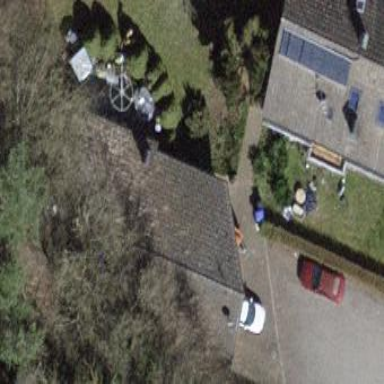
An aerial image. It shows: Garage building.